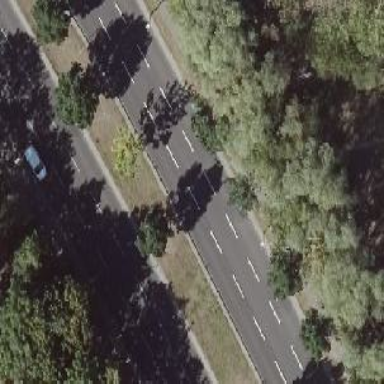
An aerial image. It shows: Beautiful avenue lined with deciduous broadleaved trees.